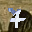
Label: 7